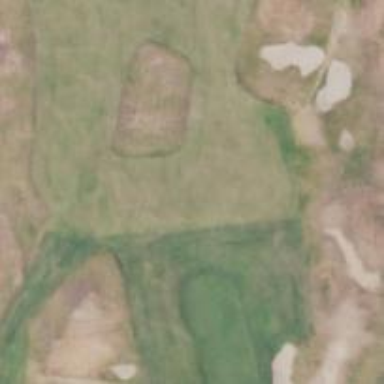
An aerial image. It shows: View of golf hole.